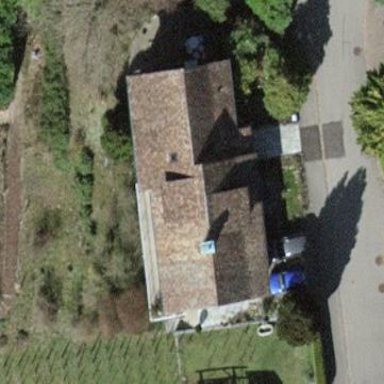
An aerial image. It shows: House with gabled roof oriented along the building.